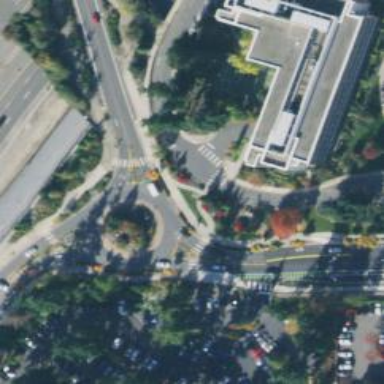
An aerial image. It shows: Tertiary road with asphalt surface leading to roundabout.